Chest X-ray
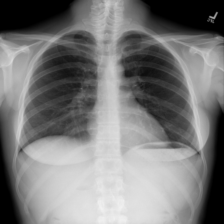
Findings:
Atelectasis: negative
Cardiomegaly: negative
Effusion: negative
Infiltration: negative
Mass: negative
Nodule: negative
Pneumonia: negative
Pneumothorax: negative
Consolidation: negative
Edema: negative
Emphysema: negative
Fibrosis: negative
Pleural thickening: negative
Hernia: negative